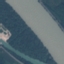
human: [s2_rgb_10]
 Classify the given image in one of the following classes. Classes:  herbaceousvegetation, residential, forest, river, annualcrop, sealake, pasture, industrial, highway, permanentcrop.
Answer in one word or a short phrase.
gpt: River